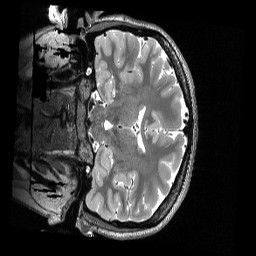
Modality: T2w
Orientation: coronal
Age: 22
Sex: female
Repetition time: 3.2 s
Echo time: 0.563 s